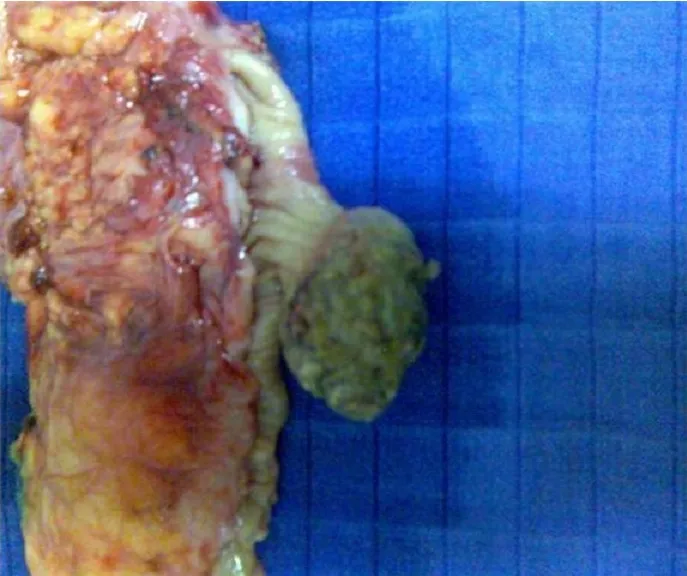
Surgical piece from patient operated for colonic lipoma showing a submucosal, pedunculated, fatty lipoma.
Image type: pathology (fish)